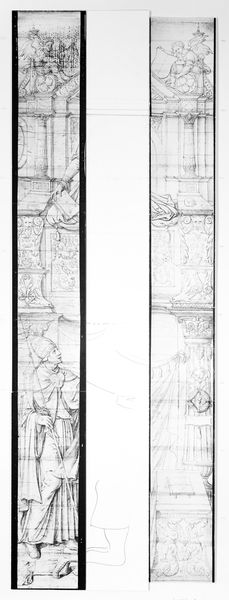
Titel: Fragmenten van een karton mogelijk bestemd voor een glasraam besteld door Cornelis van Berghe, Bisschop van Luik, voor de Sint Bavo Kerk te Haarlem
Künstler: Bernard van Orley
Standort: Amsterdam
Institution: Rijksmuseum
Schlagwörter: columns, hands, hat, people, priest, religious, white, black, dress, figures, gray, grey, gown, two, man, narrow, drawing, black and white, line, sketch, cross, person, plan, religion, lines, long, doorway, tall, pillars, panel, panels, pleat, churchman